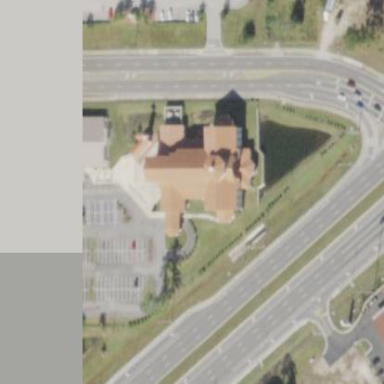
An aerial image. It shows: Building serving as place of worship.